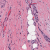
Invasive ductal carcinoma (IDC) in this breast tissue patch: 1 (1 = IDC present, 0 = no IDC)